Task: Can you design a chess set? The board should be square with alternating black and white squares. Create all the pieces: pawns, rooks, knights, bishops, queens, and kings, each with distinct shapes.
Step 3447:
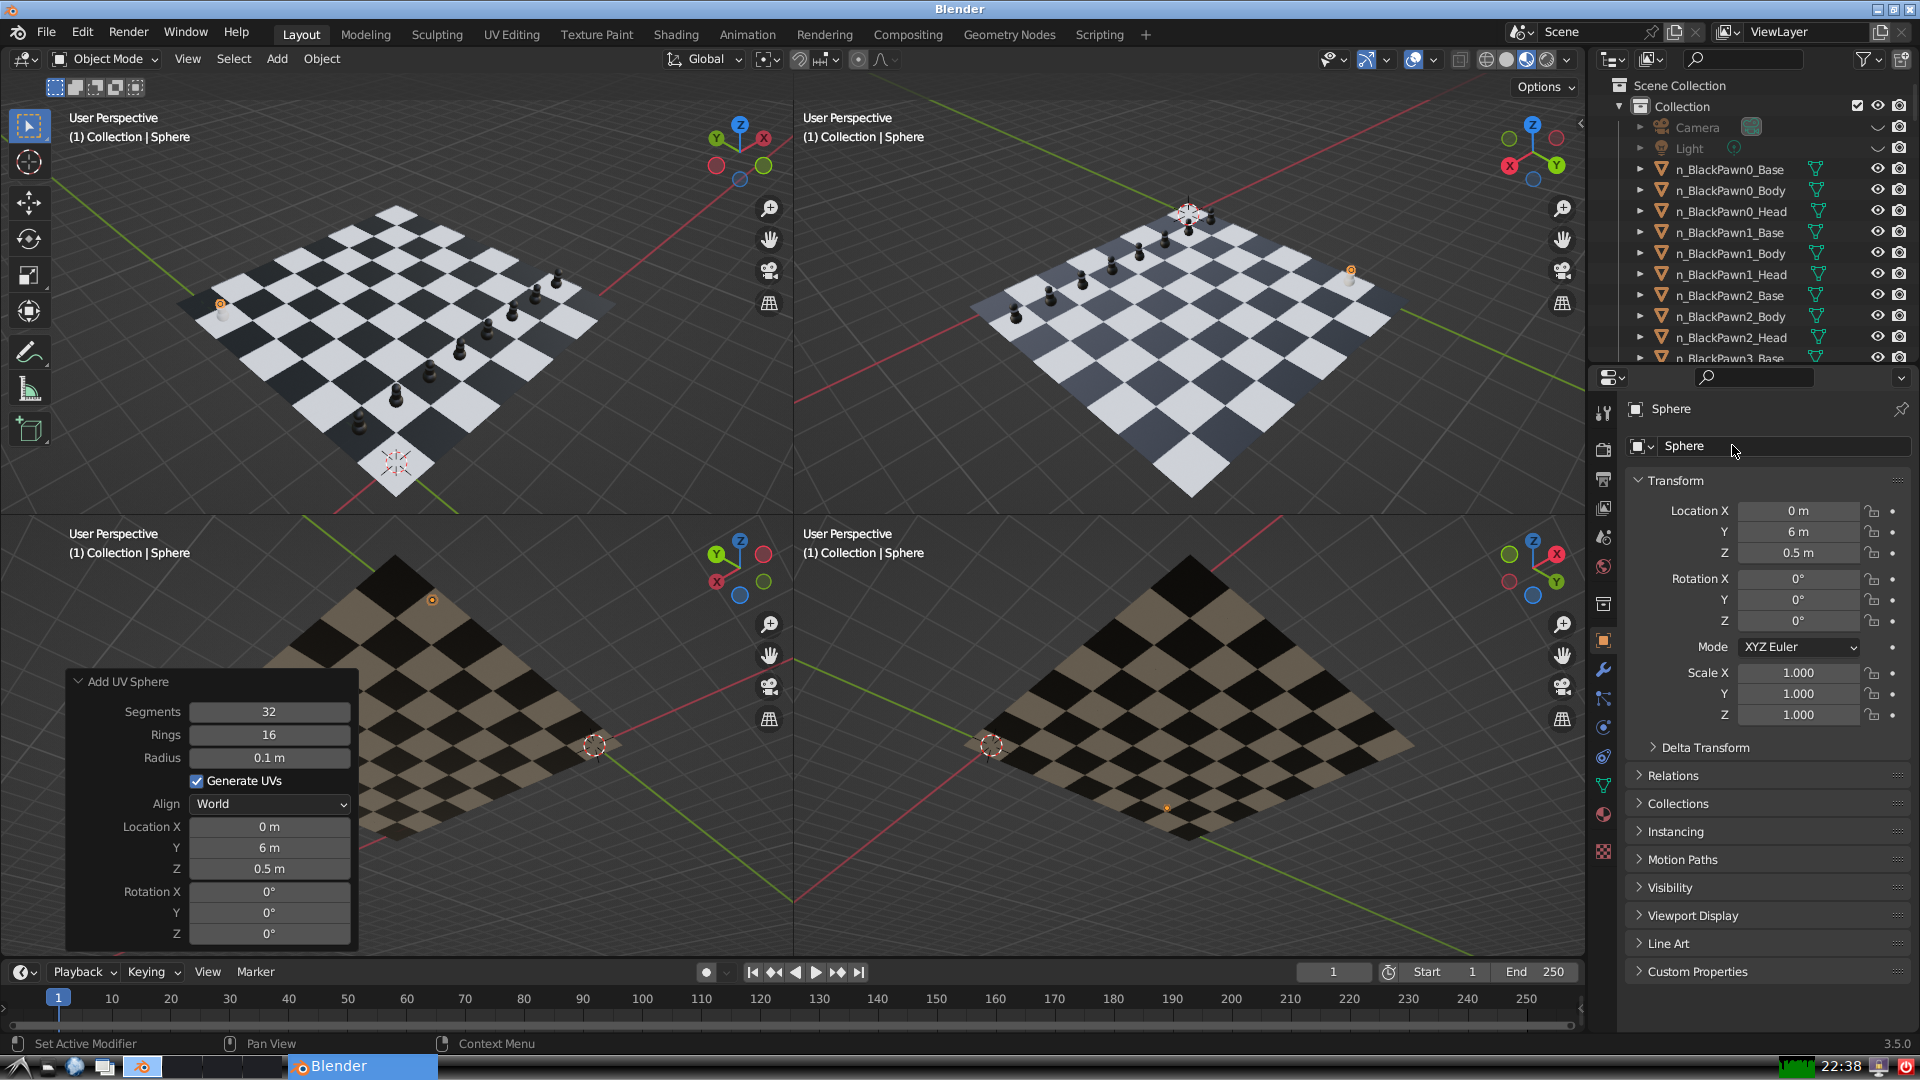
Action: click: no